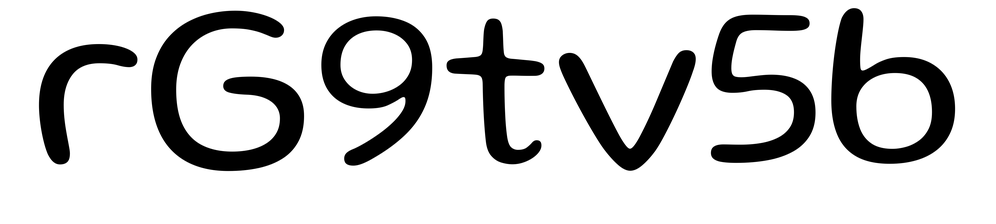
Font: Gluten_Light